Question: I am able to open a GIT repository on our on-prem DevOps using the browser, but when trying to clone using VSC I get a prompt for destination folder and for credentials (good!) and then this error.
'''
git clone https://******/tfs/KIT%20Testonly/KIT%20Testonly%20Git/team d:\M2Dev\GitTest\ --progress
fatal: repository 'https://******/tfs/KIT%20Testonly/KIT%20Testonly%20Git/' not found
'''
I tried a few variants like suffixing /team but that makes no difference.

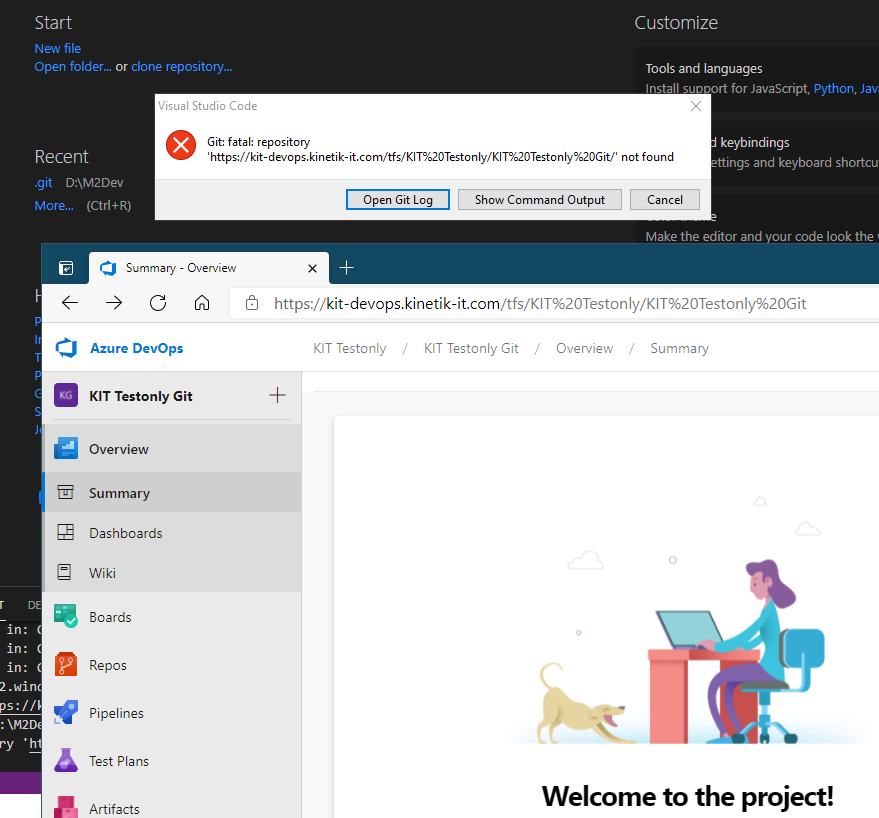
Answer: According to <URL>, you need to obtain the git clone URL from the web page, .
>